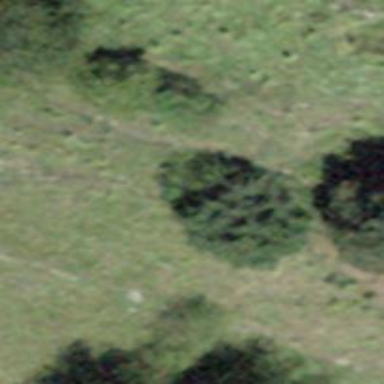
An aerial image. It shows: Broadleaved tree in natural setting.